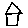
Label: house